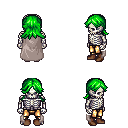
a pixel art fantasy rpg character, male body template, skeleton, gray cape, gold greaves, green loose hair, brown shoes, four views (front, back, left, right), 2x2 character sprite sheet, small pixel art, hard edges, no anti-aliasing